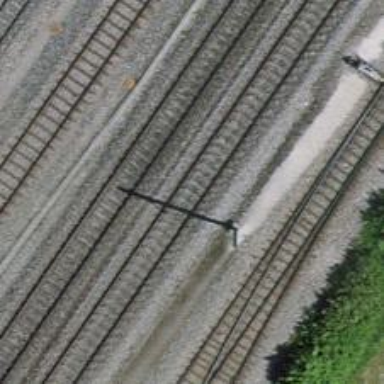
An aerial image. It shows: Single-track railway with electrified contact lines.